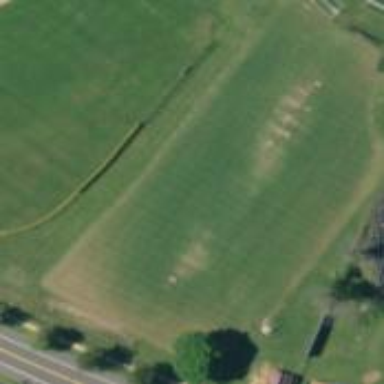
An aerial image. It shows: Recreation ground covered with grass.